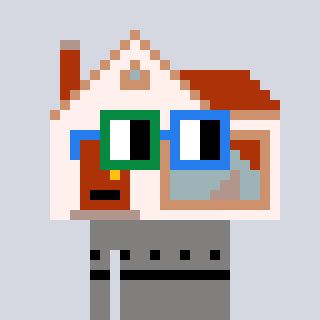
a pixel art character with square green and blue glasses, a house-shaped head and a bluegrey-colored body on a cool background